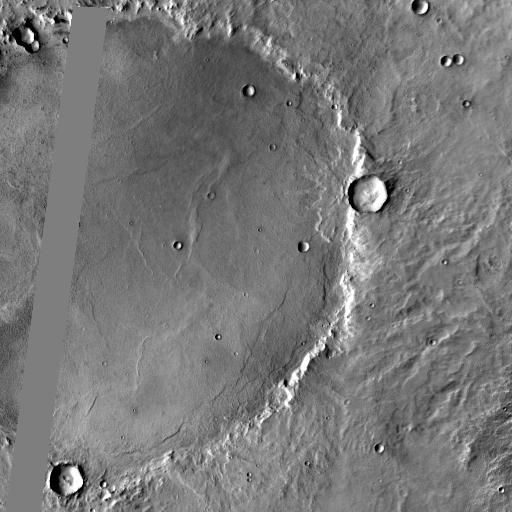
Crater classes present: Background, Other, Layered, Buried